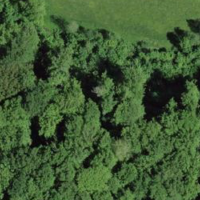
EUNIS habitat code: 41
Species observed at this site:
Podarcis muralis
Anguis fragilis